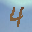
Label: 4